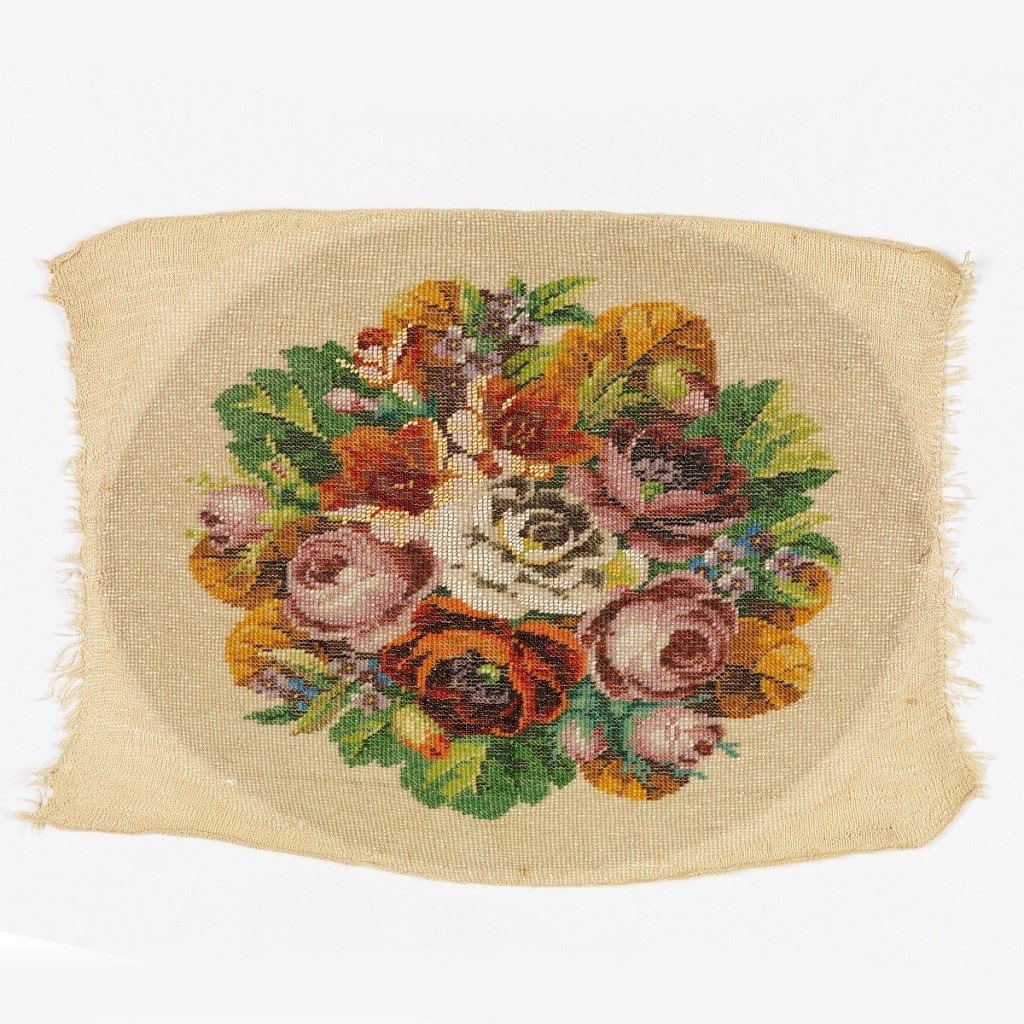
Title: Panel
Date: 19th century
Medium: silk, glass beads Technique: knitted
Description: Oval panel of glass beads forming a group of flowers in bright colors, on a rectangle of white plain knitting. Probably intended for a bag or purse.